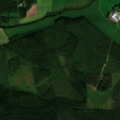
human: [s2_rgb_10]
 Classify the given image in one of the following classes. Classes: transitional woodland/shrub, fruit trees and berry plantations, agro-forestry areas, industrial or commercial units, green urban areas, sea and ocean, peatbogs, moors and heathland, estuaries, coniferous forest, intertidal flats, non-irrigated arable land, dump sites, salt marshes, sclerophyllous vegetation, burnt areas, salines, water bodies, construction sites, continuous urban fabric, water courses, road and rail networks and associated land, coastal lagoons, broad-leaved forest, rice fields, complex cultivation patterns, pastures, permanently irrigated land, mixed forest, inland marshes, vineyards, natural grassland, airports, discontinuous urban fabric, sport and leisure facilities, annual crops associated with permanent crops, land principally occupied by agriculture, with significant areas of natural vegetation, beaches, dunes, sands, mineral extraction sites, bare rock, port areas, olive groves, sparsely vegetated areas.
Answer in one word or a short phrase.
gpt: land principally occupied by agriculture, with significant areas of natural vegetation, coniferous forest, mixed forest, transitional woodland/shrub